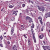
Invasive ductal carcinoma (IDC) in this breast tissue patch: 1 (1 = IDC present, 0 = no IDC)